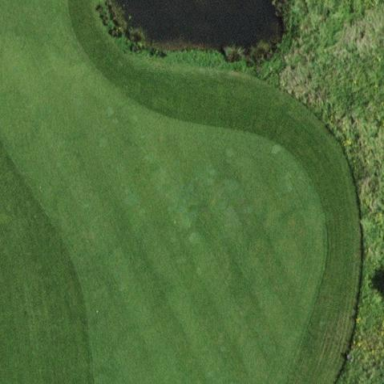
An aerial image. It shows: Golf fairway in the image.